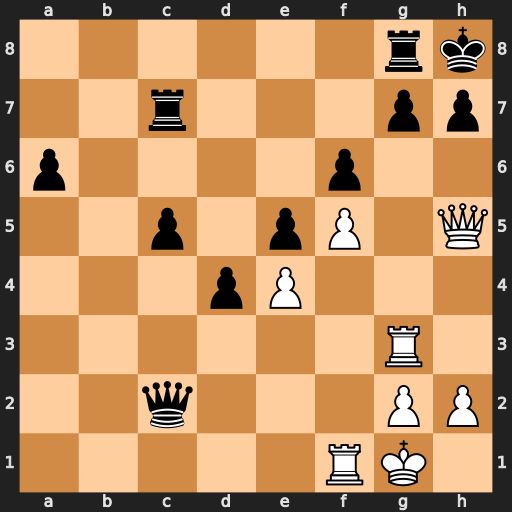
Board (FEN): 6rk/2r3pp/p4p2/2p1pP1Q/3pP3/6R1/2q3PP/5RK1
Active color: w
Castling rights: -
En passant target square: -
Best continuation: Qxh7+ Kxh7 Rh3#